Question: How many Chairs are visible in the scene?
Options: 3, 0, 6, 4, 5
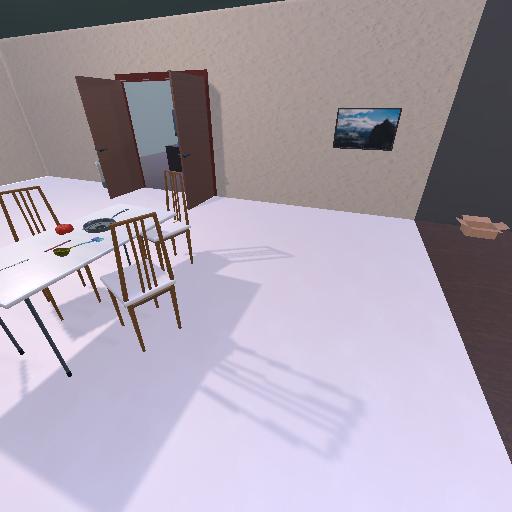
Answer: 3